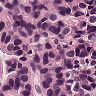
Metastatic tissue present: yes